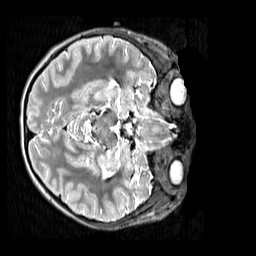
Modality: T2w
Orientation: axial
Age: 11
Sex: female
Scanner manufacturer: siemens
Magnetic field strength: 3 T
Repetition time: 3.2 s
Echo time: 0.408 s